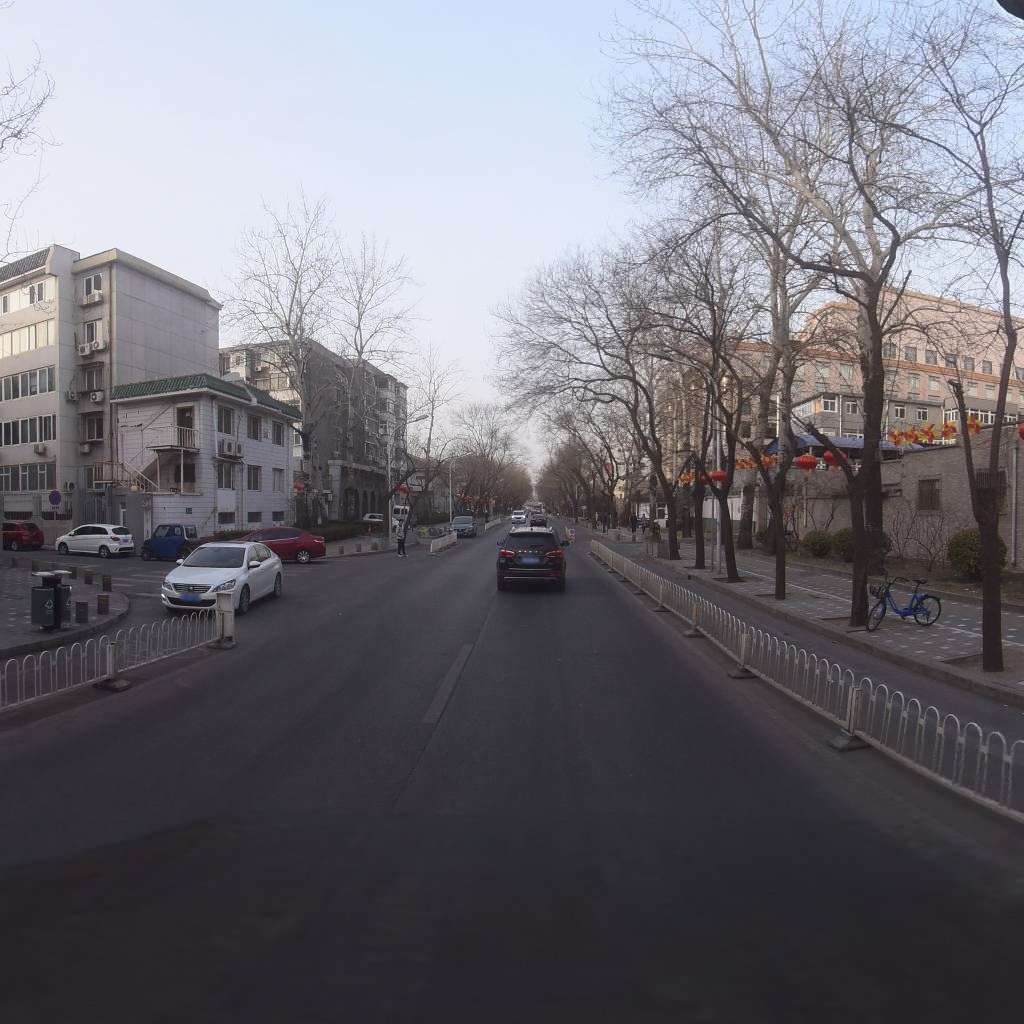
Region: Xicheng
Road damage annotations: longitudinal crack